Question: I have a Cdt from constrained delaunay triangulation. I need to obtain border edges which should be trivial: edges which have one face only but I don't know how to obtain these in CGAL:
'''
for(Cdt::Finite_edges_iterator eit = cdt.finite_edges_begin(); eit != cdt.finite_edges_end(); ++eit)
{
CD_Cdt::Edge ed = *eit;
???
}
'''

-
Also one thing, using is useless because I already delete some faces before.
======== EDIT ========
user3146587's answer actually works but since I have deleted some faces I cannot detect the borders anymore:
'''
std::vector<CDT::Face_handle> invalid_fhs;
// ... add faces to invalid_fhs
// I delete all face handles in invalid_fhs
for(int a = invalid_fhs.size() - 1; a >= 0; a--)
{ cdt.delete_face(invalid_fhs[a]); }
'''
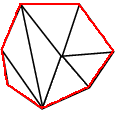
Answer: OK I get it,
I found my mistake:
So What I do:
'''
fit->set_marked(false);
'''
'''
for (Cdt::Finite_edges_iterator eit = cdt.finite_edges_begin(); eit != cdt.finite_edges_end(); ++eit)
{
const Cdt::Face_handle& fh = eit->first;
int ctr = 0;
if(fh->is_in_domain())
{
ctr++;
}
if(fh->neighbor(eit->second)->is_in_domain())
{
ctr++;
}
if(ctr == 1)
{
Cdt::Segment s = cd_cdt.segment(eit);
// yeah, I get my border !!
}
}
'''